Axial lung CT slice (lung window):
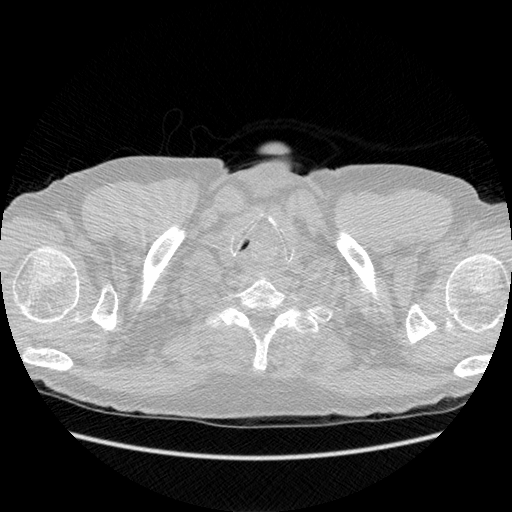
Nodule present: no